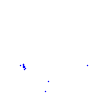
Particle: proton